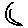
Label: moon